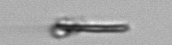
Label: fiber